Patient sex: F
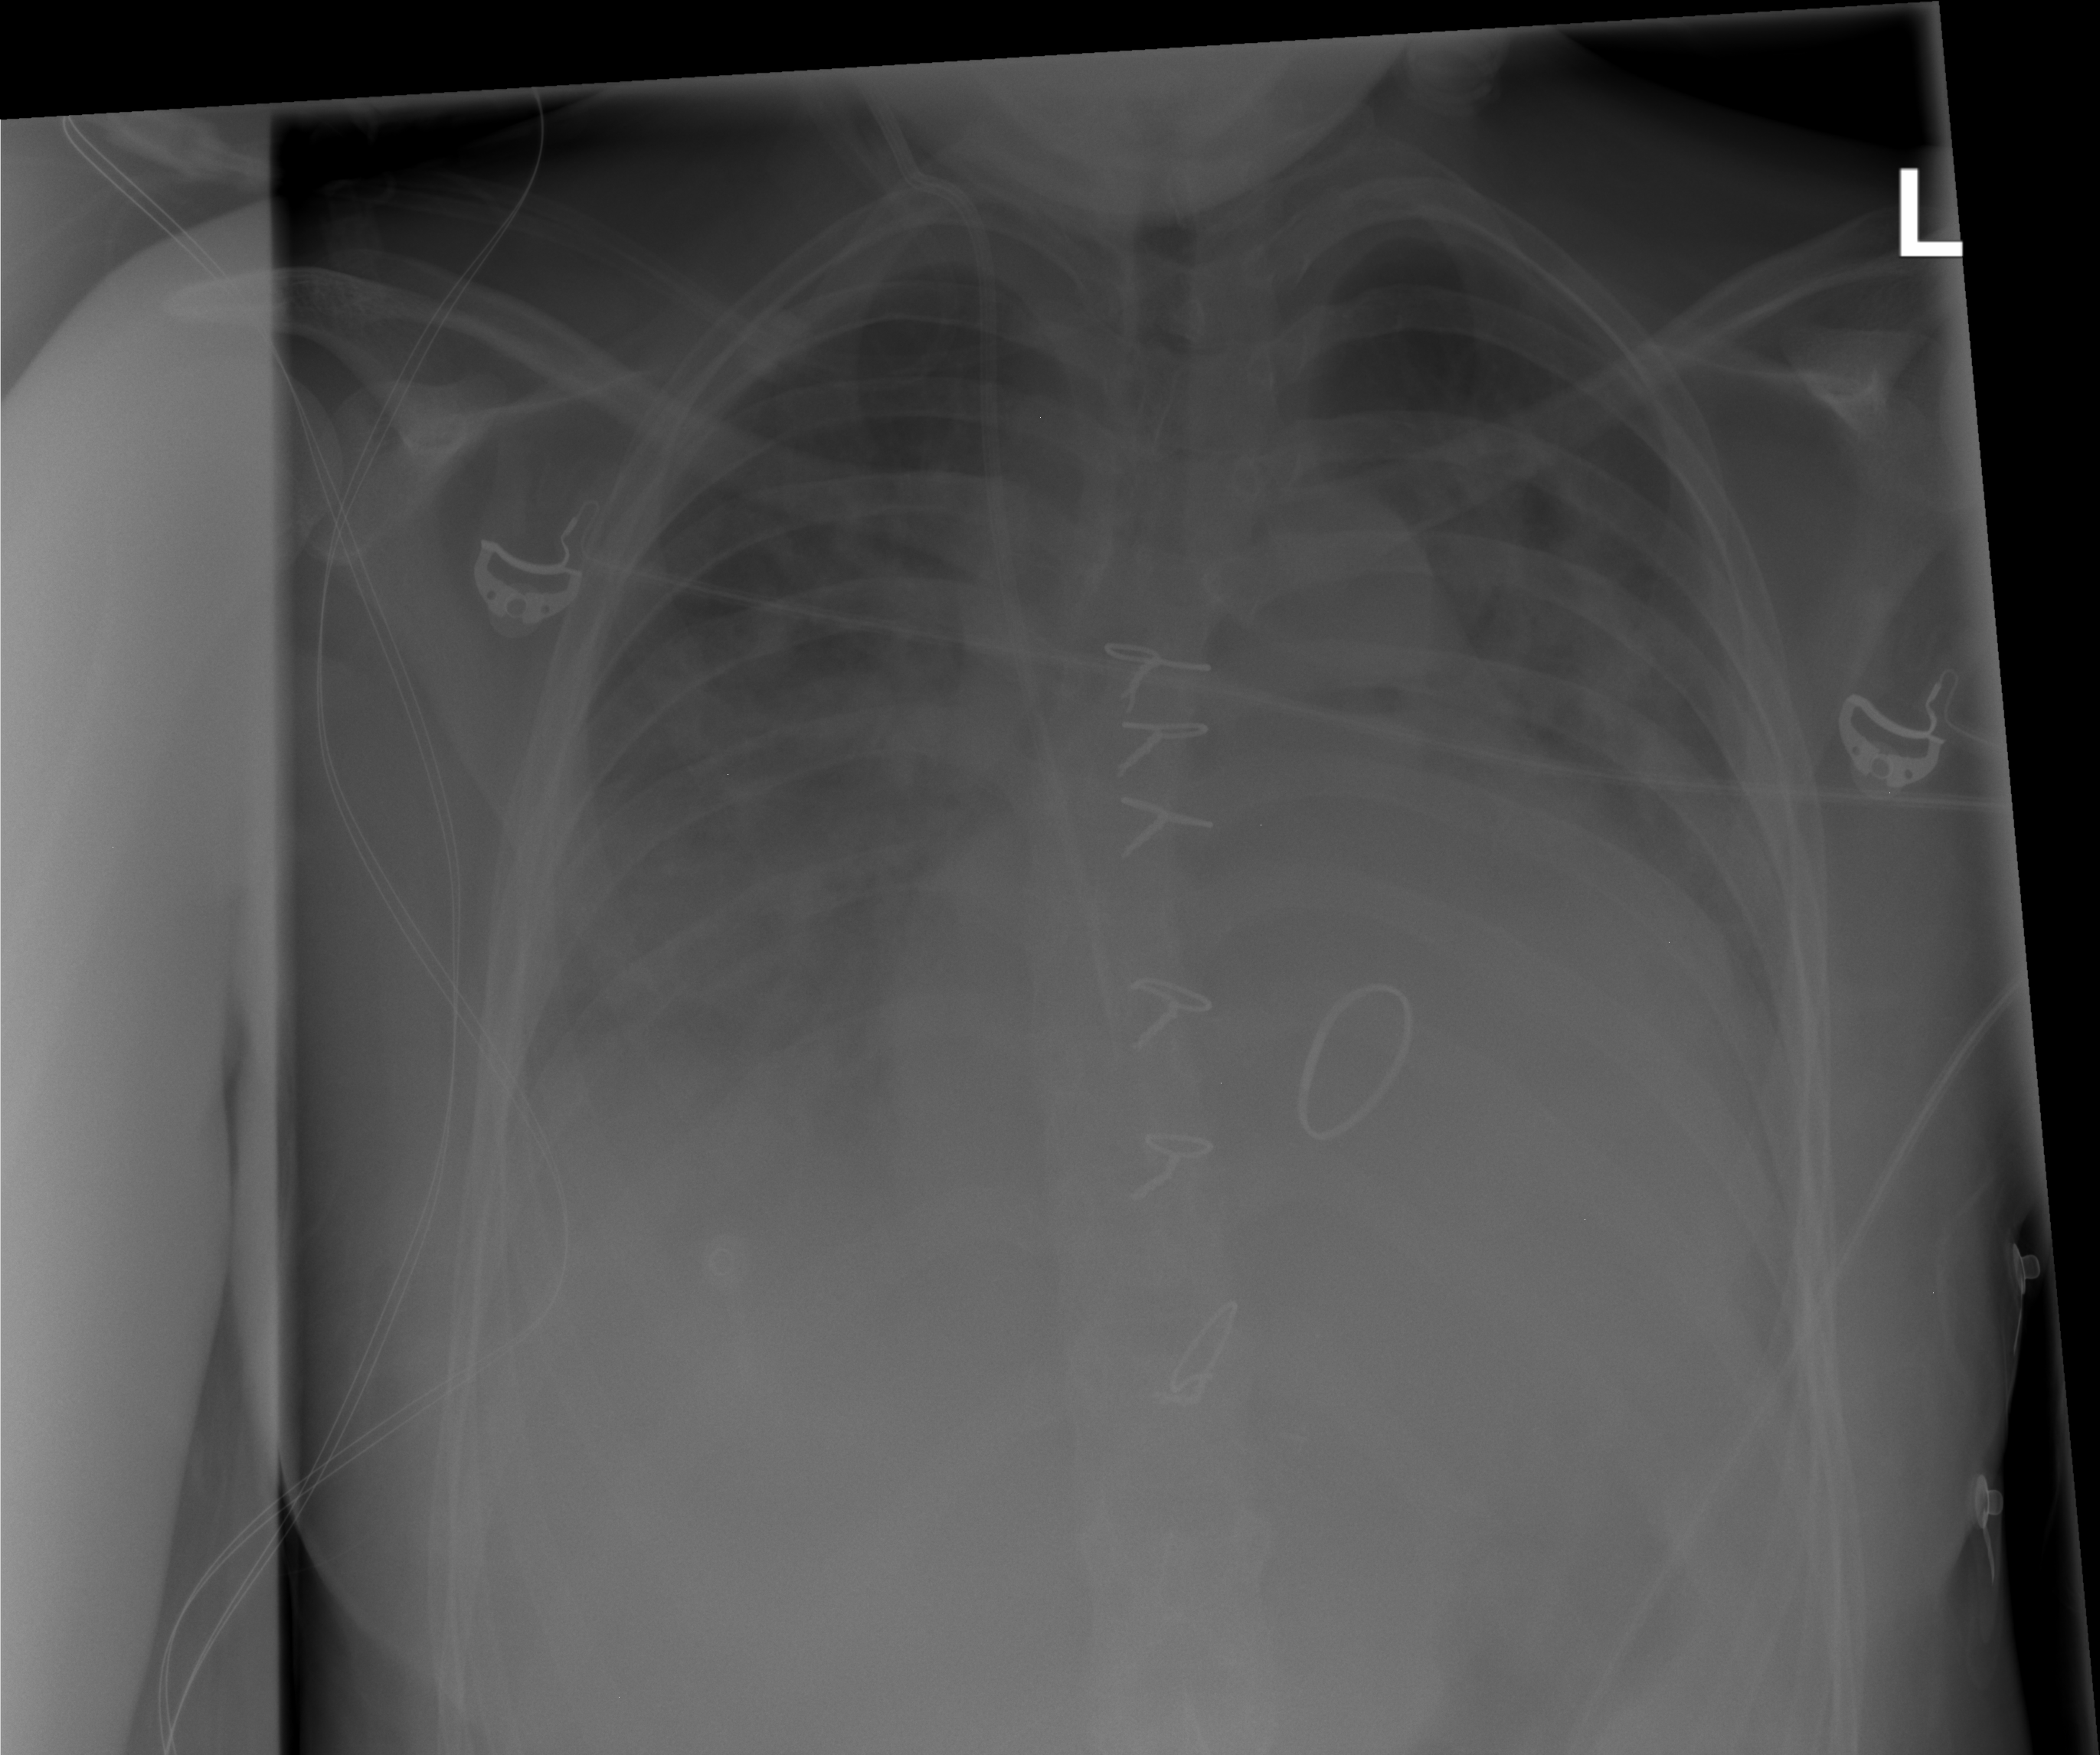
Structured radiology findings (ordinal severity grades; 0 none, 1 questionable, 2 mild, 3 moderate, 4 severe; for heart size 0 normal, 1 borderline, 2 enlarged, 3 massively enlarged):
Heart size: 2
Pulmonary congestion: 3
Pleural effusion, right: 3
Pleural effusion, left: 3
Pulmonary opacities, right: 2
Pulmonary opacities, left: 2
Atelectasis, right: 2
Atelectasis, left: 2